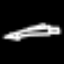
Label: pencil